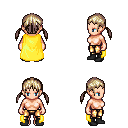
a pixel art fantasy rpg character, female body template, human, light skin, yellow cape, gold greaves, white blonde twin-tailed hairstyle, black shoes, four views (front, back, left, right), 2x2 character sprite sheet, small pixel art, hard edges, no anti-aliasing